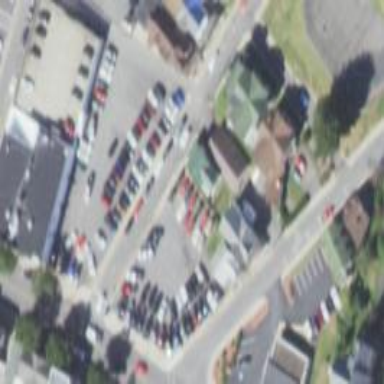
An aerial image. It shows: Parking area.